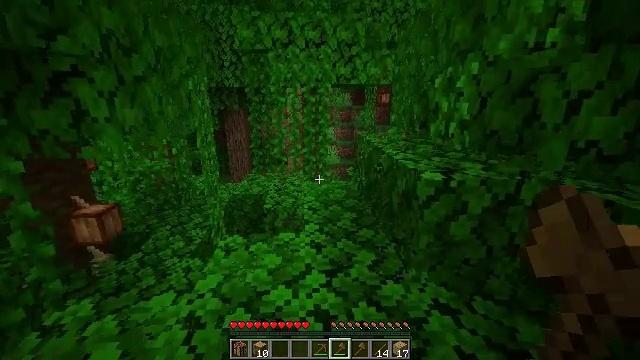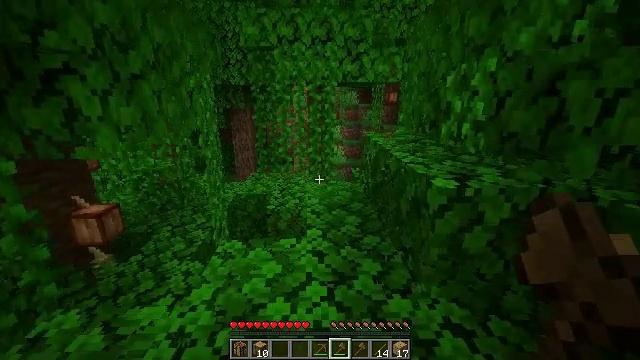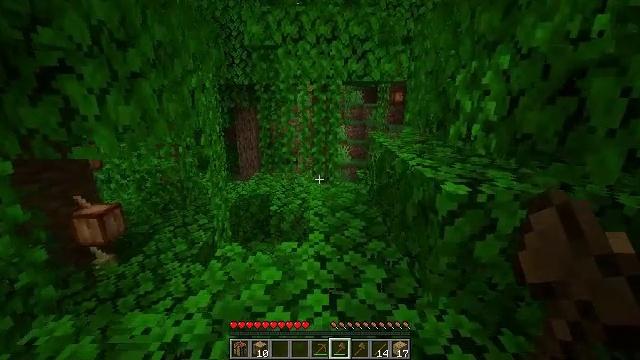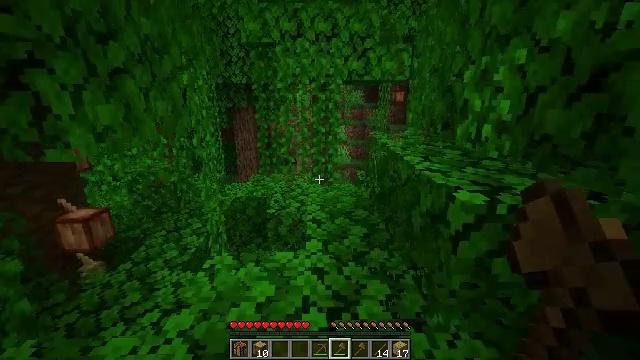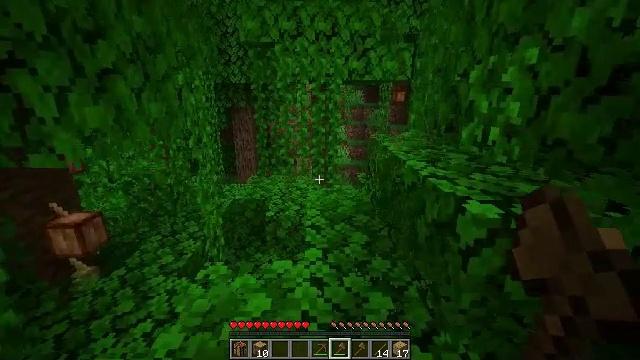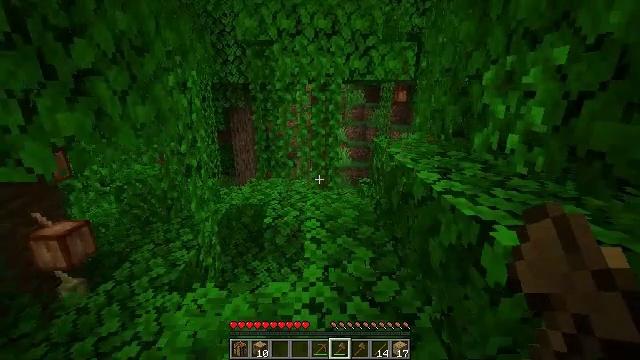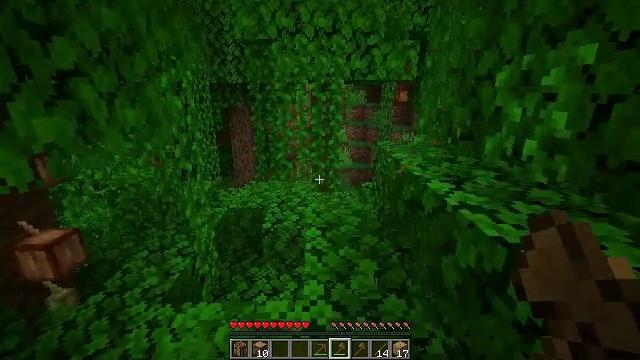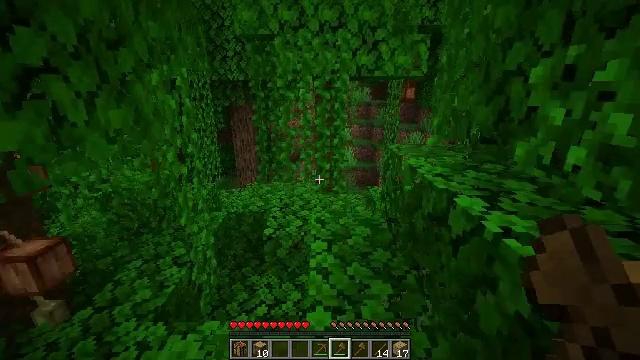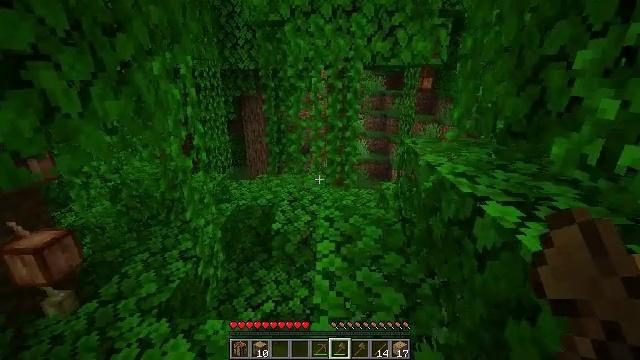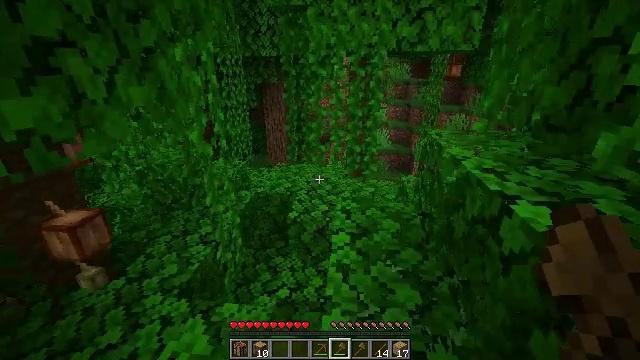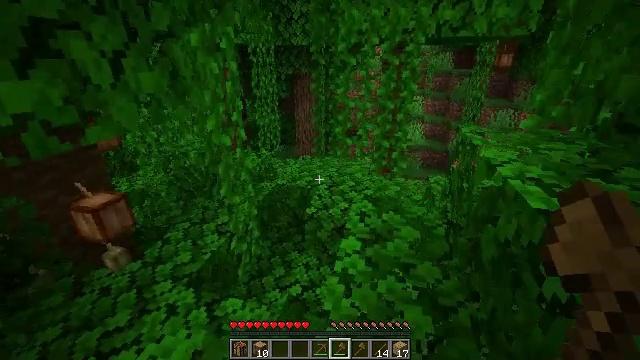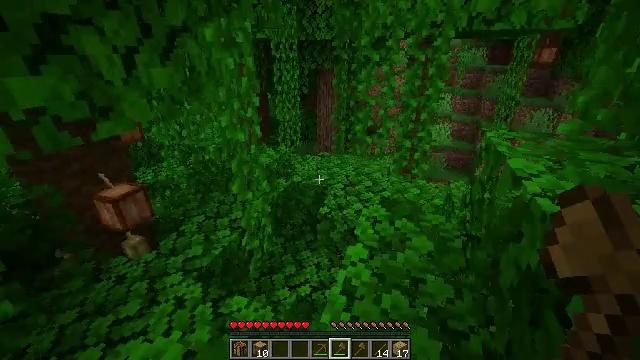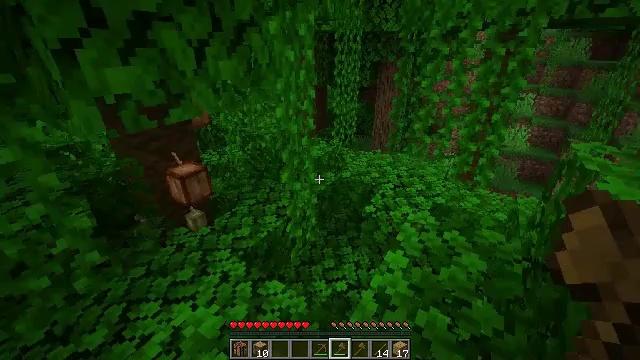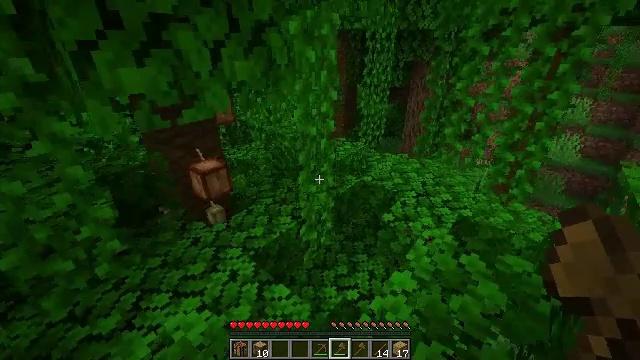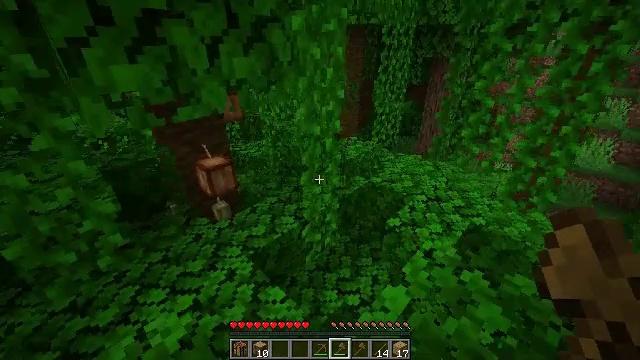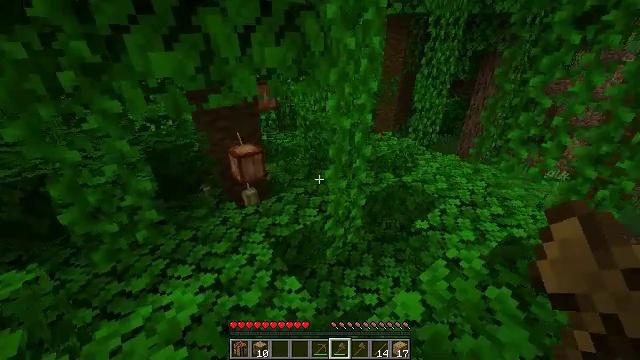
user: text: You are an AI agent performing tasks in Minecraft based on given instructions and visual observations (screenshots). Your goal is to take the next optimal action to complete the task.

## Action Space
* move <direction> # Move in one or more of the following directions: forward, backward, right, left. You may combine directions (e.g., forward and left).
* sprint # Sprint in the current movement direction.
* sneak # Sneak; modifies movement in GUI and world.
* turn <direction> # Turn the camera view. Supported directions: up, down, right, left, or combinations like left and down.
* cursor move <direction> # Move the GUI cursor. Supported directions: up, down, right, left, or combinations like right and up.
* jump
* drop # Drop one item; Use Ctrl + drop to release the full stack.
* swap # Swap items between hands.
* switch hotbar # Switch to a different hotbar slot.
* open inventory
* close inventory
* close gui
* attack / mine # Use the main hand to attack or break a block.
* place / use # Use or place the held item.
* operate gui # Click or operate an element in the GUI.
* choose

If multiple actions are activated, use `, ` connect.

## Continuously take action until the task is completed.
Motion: motion action
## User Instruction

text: Get cocoa by attacking the pod.
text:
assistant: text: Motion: move forward, turn left
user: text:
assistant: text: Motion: move forward, turn left
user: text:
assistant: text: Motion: move forward
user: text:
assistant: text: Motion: move forward
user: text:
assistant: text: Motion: move forward
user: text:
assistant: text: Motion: move forward
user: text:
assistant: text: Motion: move forward
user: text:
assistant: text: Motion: move forward and move right, turn left and down
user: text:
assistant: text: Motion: move forward and move right, turn left and down
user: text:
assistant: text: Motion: move forward and move right, turn left and down
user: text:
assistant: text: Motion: move forward and move right, turn left
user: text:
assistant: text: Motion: move forward and move right, turn left and down
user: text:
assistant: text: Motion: move forward and move right, turn left
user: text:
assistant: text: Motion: turn left
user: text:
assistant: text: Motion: turn left and down
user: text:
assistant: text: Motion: turn left and down
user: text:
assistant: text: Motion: turn left
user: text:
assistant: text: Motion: turn left
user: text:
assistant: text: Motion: no_op
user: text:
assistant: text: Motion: no_op
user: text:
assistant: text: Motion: move left
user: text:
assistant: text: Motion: move left
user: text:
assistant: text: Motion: move forward and move left
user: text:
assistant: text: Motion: move forward and move left
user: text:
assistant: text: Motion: move forward and move left
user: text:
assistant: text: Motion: move forward and move left
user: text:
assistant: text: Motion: move forward, turn right
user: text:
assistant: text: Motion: move forward
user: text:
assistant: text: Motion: move forward, turn right
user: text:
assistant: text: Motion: move forward and move right